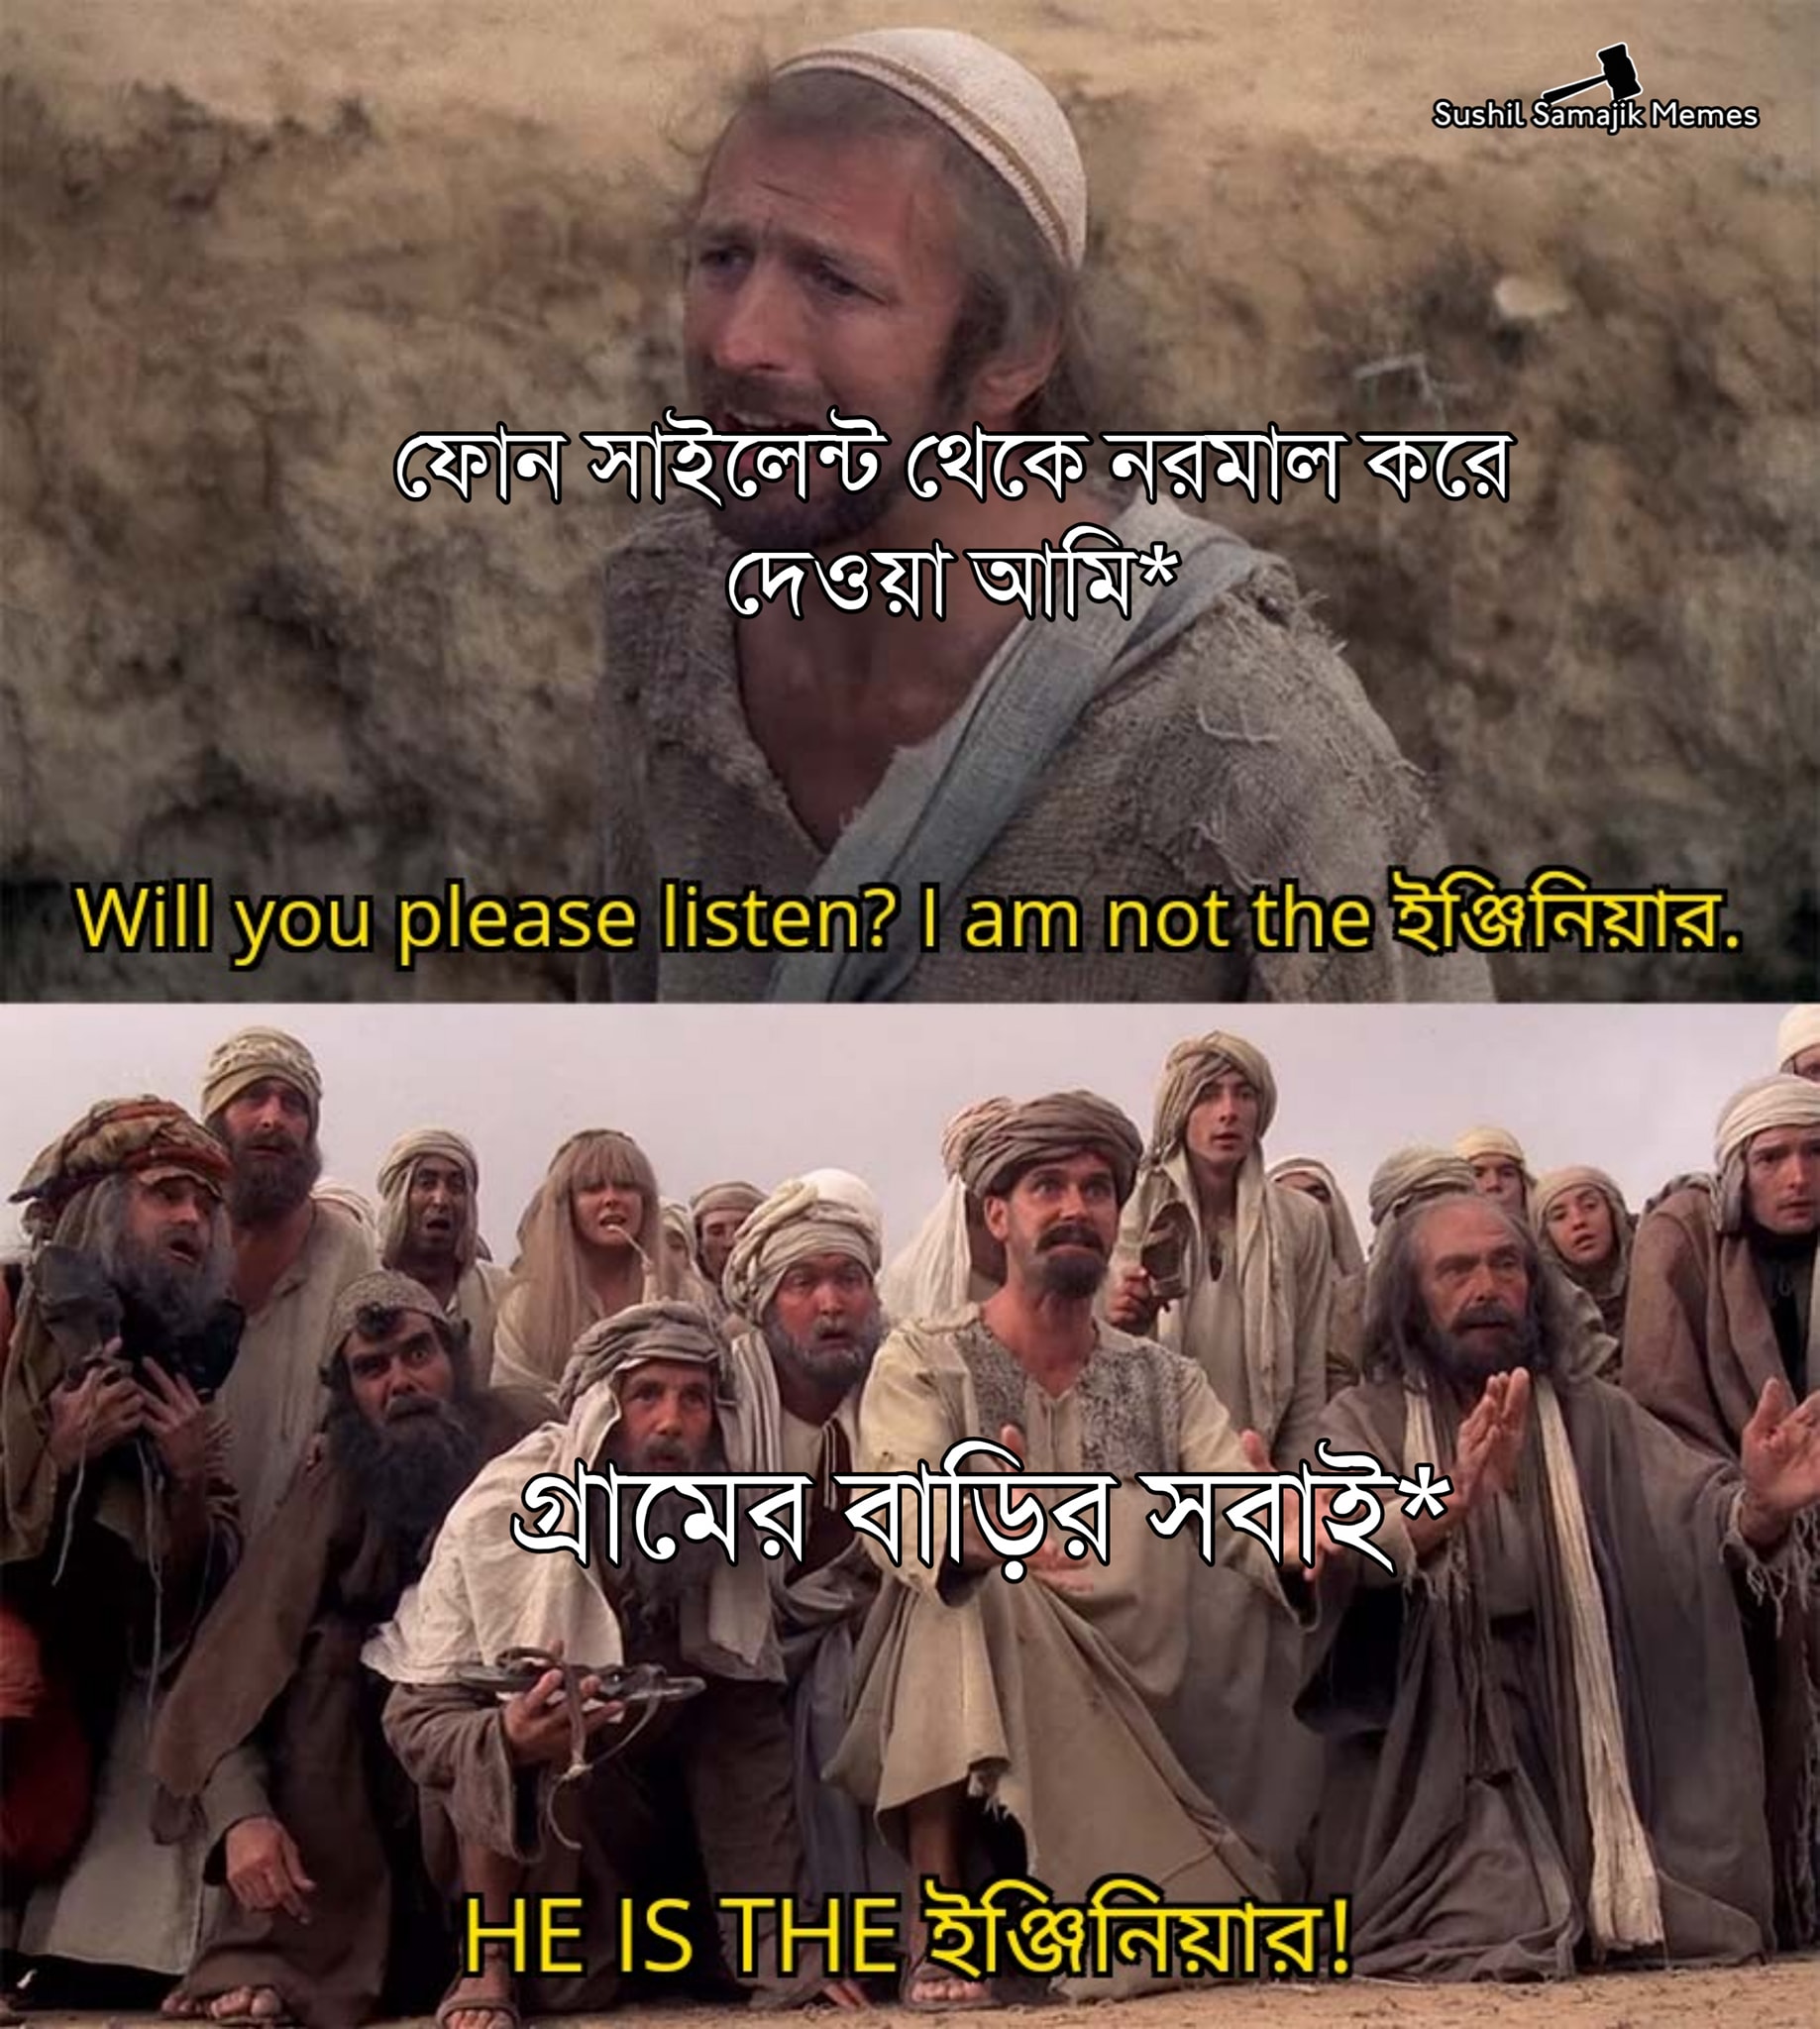
Caption: ফোন সাইলেন্ট থেকে নরমাল করে দেওয়া আমি*   Will you please listen?  I am not the ইঞ্জিনিয়ার      গ্রামের বাড়ির সবাই*   HE IS THE  ইঞ্জিনিয়ার !
Label: non-hate